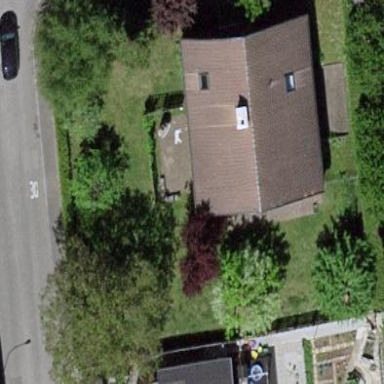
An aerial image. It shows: Detached building.